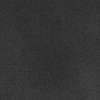
Atmospheric dust classification: dusty